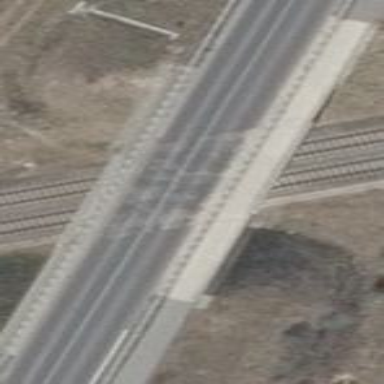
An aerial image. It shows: Beam bridge structure.